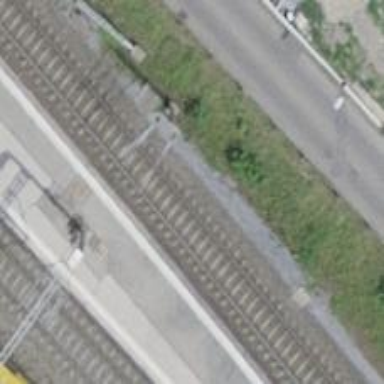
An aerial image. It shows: Single-track railway with electrified contact lines.